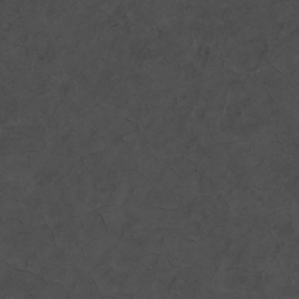
Label: non_frost